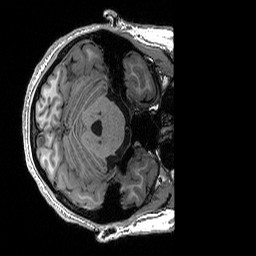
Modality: T1w
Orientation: axial
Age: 20
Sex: male
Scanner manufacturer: siemens
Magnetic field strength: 3 T
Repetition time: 2.53 s
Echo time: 0.0033 s